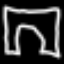
Label: pants